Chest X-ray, AP view. Patient: 56 years old, sex F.
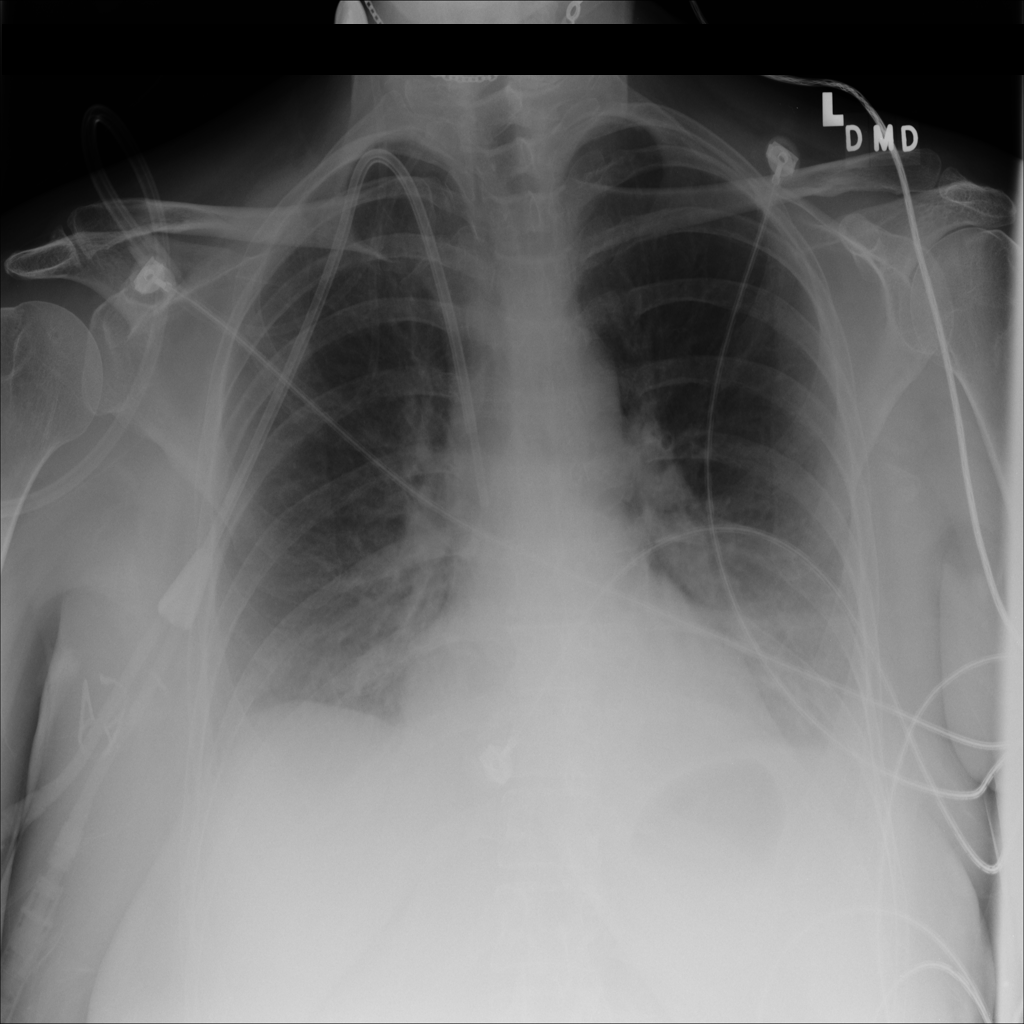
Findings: No Finding